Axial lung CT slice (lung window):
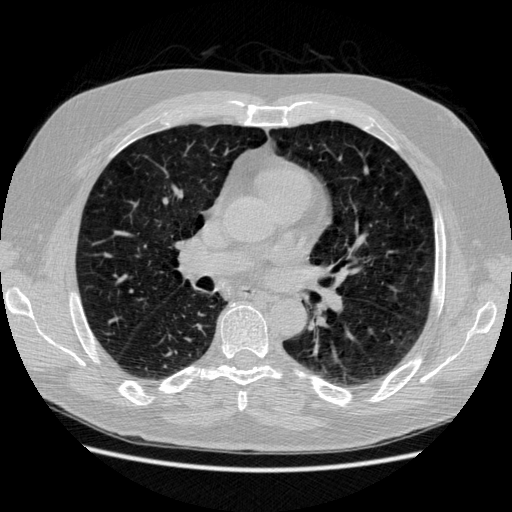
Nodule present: no